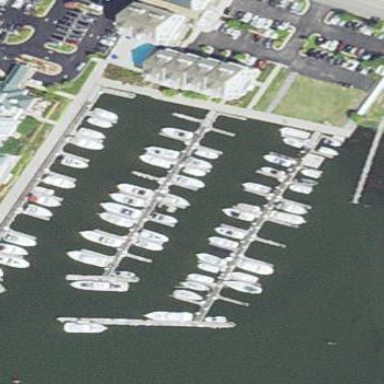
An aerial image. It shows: Marina area for leisure land.